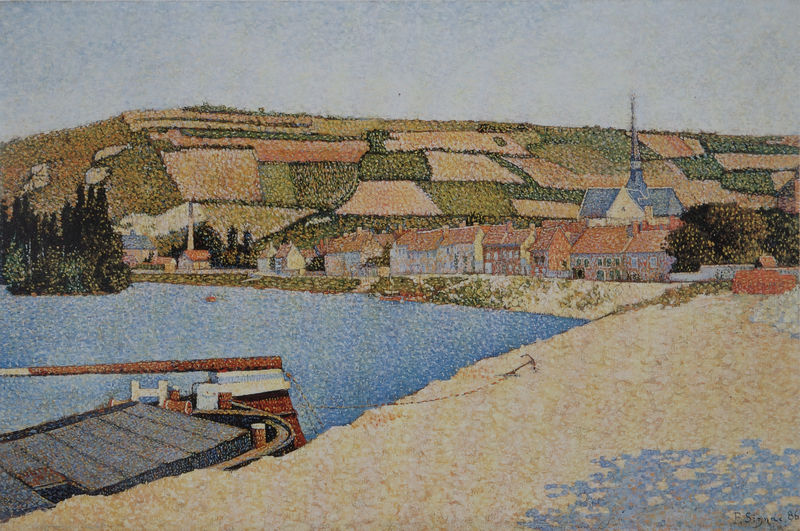
Titel: Les Andelys. Côte d'aval
Künstler: Paul Signac
Standort: Chicago (Illinois)
Institution: The Art Institute of Chicago
Schlagwörter: baum, berg, blau, blätter, gemälde, himmel, laub, meer, schatten, wasser, wolken, bäume, fluss, gelb, grün, impressionismus, kirchturm, landschaft, ocker, sand, see, stadt, ufer, braun, fenster, frankreich, grau, hell, holz, licht, orange, strasse, weiss, dach, gebäude, rot, beige, flächig, malerei, spitze, signatur, öl, feld, felder, horizont, häuser, hügel, natur, büsche, gewässer, kanal, kirche, rauch, sonne, wiesen, insel, schnur, gotik, tal, wald, anhöhe, boot, boote, kahn, kamin, kamine, ruder, schornstein, turm, hellblau, himmelblau, küste, pfütze, schiff, sommer, strand, fassaden, ort, mast, pointilismus, abhang, acker, transport, hang, dorf, dächer, giebel, mauer, schornsteine, herbst, damm, hafen, anleger, kai, promenade, böschung, tannen, dampfer, steg, ruderpinne, menschenleer, bucht, äcker, ortschaft, punkte, seil, tupfer, ländlich, manierismus, siedlung, seurat, signac, fähre, anker, deck, schattenlos, getupft, anlegestelle, weinberg, häuserzeile, pointillismus, pointilistisch, postimpressionismus, kriche, abgrenzung, ankerplatz, anlegeplatz, bäuem, container, frachter, heck, mietshäuser, parzellen, pflock, pinne, poitilismus, poller, segelmast, uferstrasse, wasserpfptze, hafenstadt, kastanien, hecken, weinberge, schif, inpressionismus, se, burgunden, schiff ufer, puntillismus, puntilismus